Question: I am trying to download the buffer of file into 5 threads but it seems like it's getting garbled.
'''
from numpy import arange
import requests
from threading import Thread
import urllib2
url = 'http://pymotw.com/2/urllib/index.html'
sizeInBytes = r = requests.head(url, headers={'Accept-Encoding': 'identity'}).headers['content-length']
splitBy = 5
splits = arange(splitBy + 1) * (float(sizeInBytes)/splitBy)
dataLst = []
def bufferSplit(url, idx, splits):
req = urllib2.Request(url, headers={'Range': 'bytes=%d-%d' % (splits[idx], splits[idx+1])})
print {'bytes=%d-%d' % (splits[idx], splits[idx+1])}
dataLst.append(urllib2.urlopen(req).read())
for idx in range(splitBy):
dlth = Thread(target=bufferSplit, args=(url, idx, splits))
dlth.start()
print dataLst
with open('page.html', 'w') as fh:
fh.write(''.join(dataLst))
'''
So I worked over and got little but progress, however if I download a jpg it seems to be corrupted;
'''
from numpy import arange
import os
import requests
import threading
import urllib2
# url ='http://s1.fans.ge/mp3/201109/08/John_Legend_So_High_Remix(fans_ge).mp3'
url = "http://www.nasa.gov/images/content/607800main_kepler1200_1600-1200.jpg"
# url = 'http://pymotw.com/2/urllib/index.html'
sizeInBytes = requests.head(url, headers={'Accept-Encoding': 'identity'}).headers.get('content-length', None)
splitBy = 5
dataLst = []
class ThreadedFetch(threading.Thread):
""" docstring for ThreadedFetch
"""
def __init__(self, url, fileName, splitBy=5):
super(ThreadedFetch, self).__init__()
self.__url = url
self.__spl = splitBy
self.__dataLst = []
self.__fileName = fileName
def run(self):
if not sizeInBytes:
print "Size cannot be determined."
return
splits = arange(self.__spl + 1) * (float(sizeInBytes)/self.__spl)
for idx in range(self.__spl):
req = urllib2.Request(self.__url, headers={'Range': 'bytes=%d-%d' % (splits[idx], splits[idx+1])})
self.__dataLst.append(urllib2.urlopen(req).read())
def getFileData(self):
return ''.join(self.__dataLst)
fileName = url.split('/')[-1]
dl = ThreadedFetch(url, fileName)
dl.start()
dl.join()
content = dl.getFileData()
if content:
with open(fileName, 'w') as fh:
fh.write(content)
print "Finished Writing file %s" % fileName
'''
Below is how the image after getting downloaded.

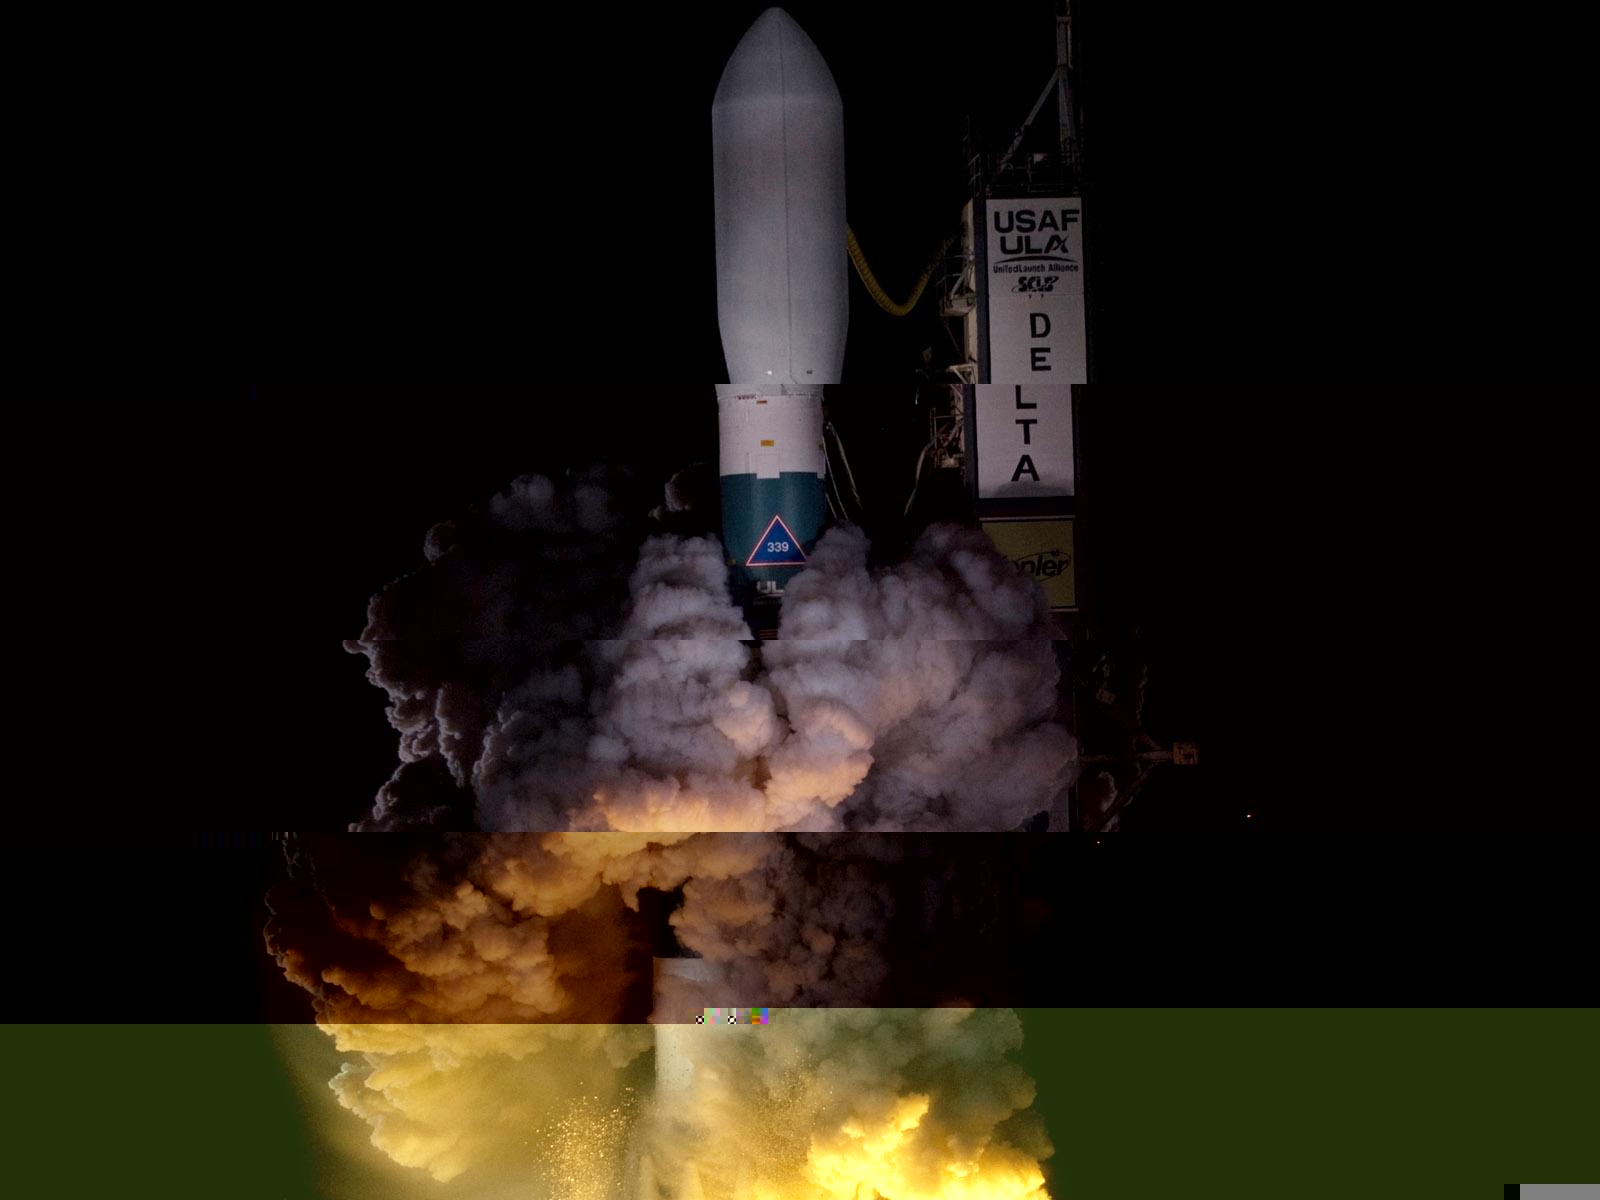
Answer: Here's another version of the project. Differences:
- thread code is a single small function- each thread downloads a chunk, then stores it in a global threadsafe dictionary- threads are started, then 'join()'ed -- they're all running at once- when all done, data is reassembled in correct order then written to disk- extra printing, to verify everything's correct- output file size is calculated, for an extra comparison
## source
'''
import os, requests
import threading
import urllib2
import time
URL = "http://www.nasa.gov/images/content/607800main_kepler1200_1600-1200.jpg"
def buildRange(value, numsplits):
lst = []
for i in range(numsplits):
if i == 0:
lst.append('%s-%s' % (i, int(round(1 + i * value/(numsplits*1.0) + value/(numsplits*1.0)-1, 0))))
else:
lst.append('%s-%s' % (int(round(1 + i * value/(numsplits*1.0),0)), int(round(1 + i * value/(numsplits*1.0) + value/(numsplits*1.0)-1, 0))))
return lst
def main(url=None, splitBy=3):
start_time = time.time()
if not url:
print "Please Enter some url to begin download."
return
fileName = url.split('/')[-1]
sizeInBytes = requests.head(url, headers={'Accept-Encoding': 'identity'}).headers.get('content-length', None)
print "%s bytes to download." % sizeInBytes
if not sizeInBytes:
print "Size cannot be determined."
return
dataDict = {}
# split total num bytes into ranges
ranges = buildRange(int(sizeInBytes), splitBy)
def downloadChunk(idx, irange):
req = urllib2.Request(url)
req.headers['Range'] = 'bytes={}'.format(irange)
dataDict[idx] = urllib2.urlopen(req).read()
# create one downloading thread per chunk
downloaders = [
threading.Thread(
target=downloadChunk,
args=(idx, irange),
)
for idx,irange in enumerate(ranges)
]
# start threads, let run in parallel, wait for all to finish
for th in downloaders:
th.start()
for th in downloaders:
th.join()
print 'done: got {} chunks, total {} bytes'.format(
len(dataDict), sum( (
len(chunk) for chunk in dataDict.values()
) )
)
print "--- %s seconds ---" % str(time.time() - start_time)
if os.path.exists(fileName):
os.remove(fileName)
# reassemble file in correct order
with open(fileName, 'w') as fh:
for _idx,chunk in sorted(dataDict.iteritems()):
fh.write(chunk)
print "Finished Writing file %s" % fileName
print 'file size {} bytes'.format(os.path.getsize(fileName))
if __name__ == '__main__':
main(URL)
'''
## output
'''
102331 bytes to download.
done: got 3 chunks, total 102331 bytes
--- 0.380599021912 seconds ---
Finished Writing file 607800main_kepler1200_1600-1200.jpg
file size 102331 bytes
'''